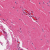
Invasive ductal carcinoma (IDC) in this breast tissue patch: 0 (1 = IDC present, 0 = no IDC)